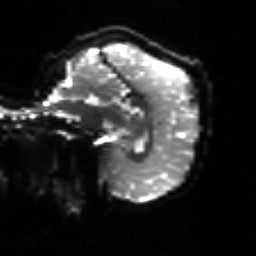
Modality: sbref
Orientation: sagittal
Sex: female
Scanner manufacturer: siemens
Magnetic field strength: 3 T
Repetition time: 5 s
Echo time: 0.071 s